Interaction volume radius: 5 \u00c5
Interaction volume height: 20 \u00c5
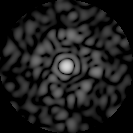
Disorder parameter: 0.8508